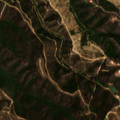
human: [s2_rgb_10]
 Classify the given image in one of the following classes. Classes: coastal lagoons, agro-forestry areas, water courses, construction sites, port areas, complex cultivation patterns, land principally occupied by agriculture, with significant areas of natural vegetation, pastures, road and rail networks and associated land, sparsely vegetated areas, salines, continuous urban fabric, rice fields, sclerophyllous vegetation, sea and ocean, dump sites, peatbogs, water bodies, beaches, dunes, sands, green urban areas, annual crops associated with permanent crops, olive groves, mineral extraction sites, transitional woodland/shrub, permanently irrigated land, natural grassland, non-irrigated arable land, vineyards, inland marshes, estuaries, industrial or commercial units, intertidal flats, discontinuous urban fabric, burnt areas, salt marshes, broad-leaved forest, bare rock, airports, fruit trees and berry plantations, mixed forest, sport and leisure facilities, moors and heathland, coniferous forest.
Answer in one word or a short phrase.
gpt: broad-leaved forest, sclerophyllous vegetation, transitional woodland/shrub